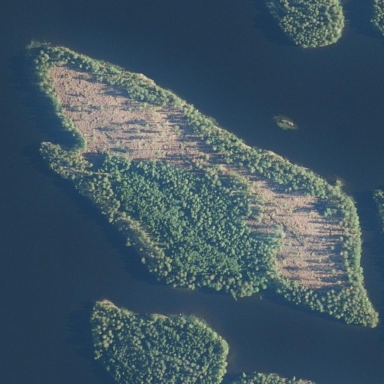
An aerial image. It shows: Islet.